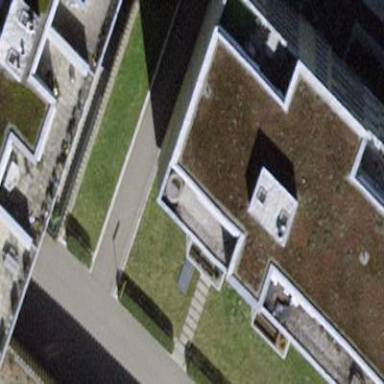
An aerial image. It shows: White apartment building with flat grey roof.